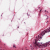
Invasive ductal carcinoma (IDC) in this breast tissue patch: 0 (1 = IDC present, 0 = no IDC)